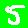
Digit: 5